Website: crate-barrel
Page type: payment
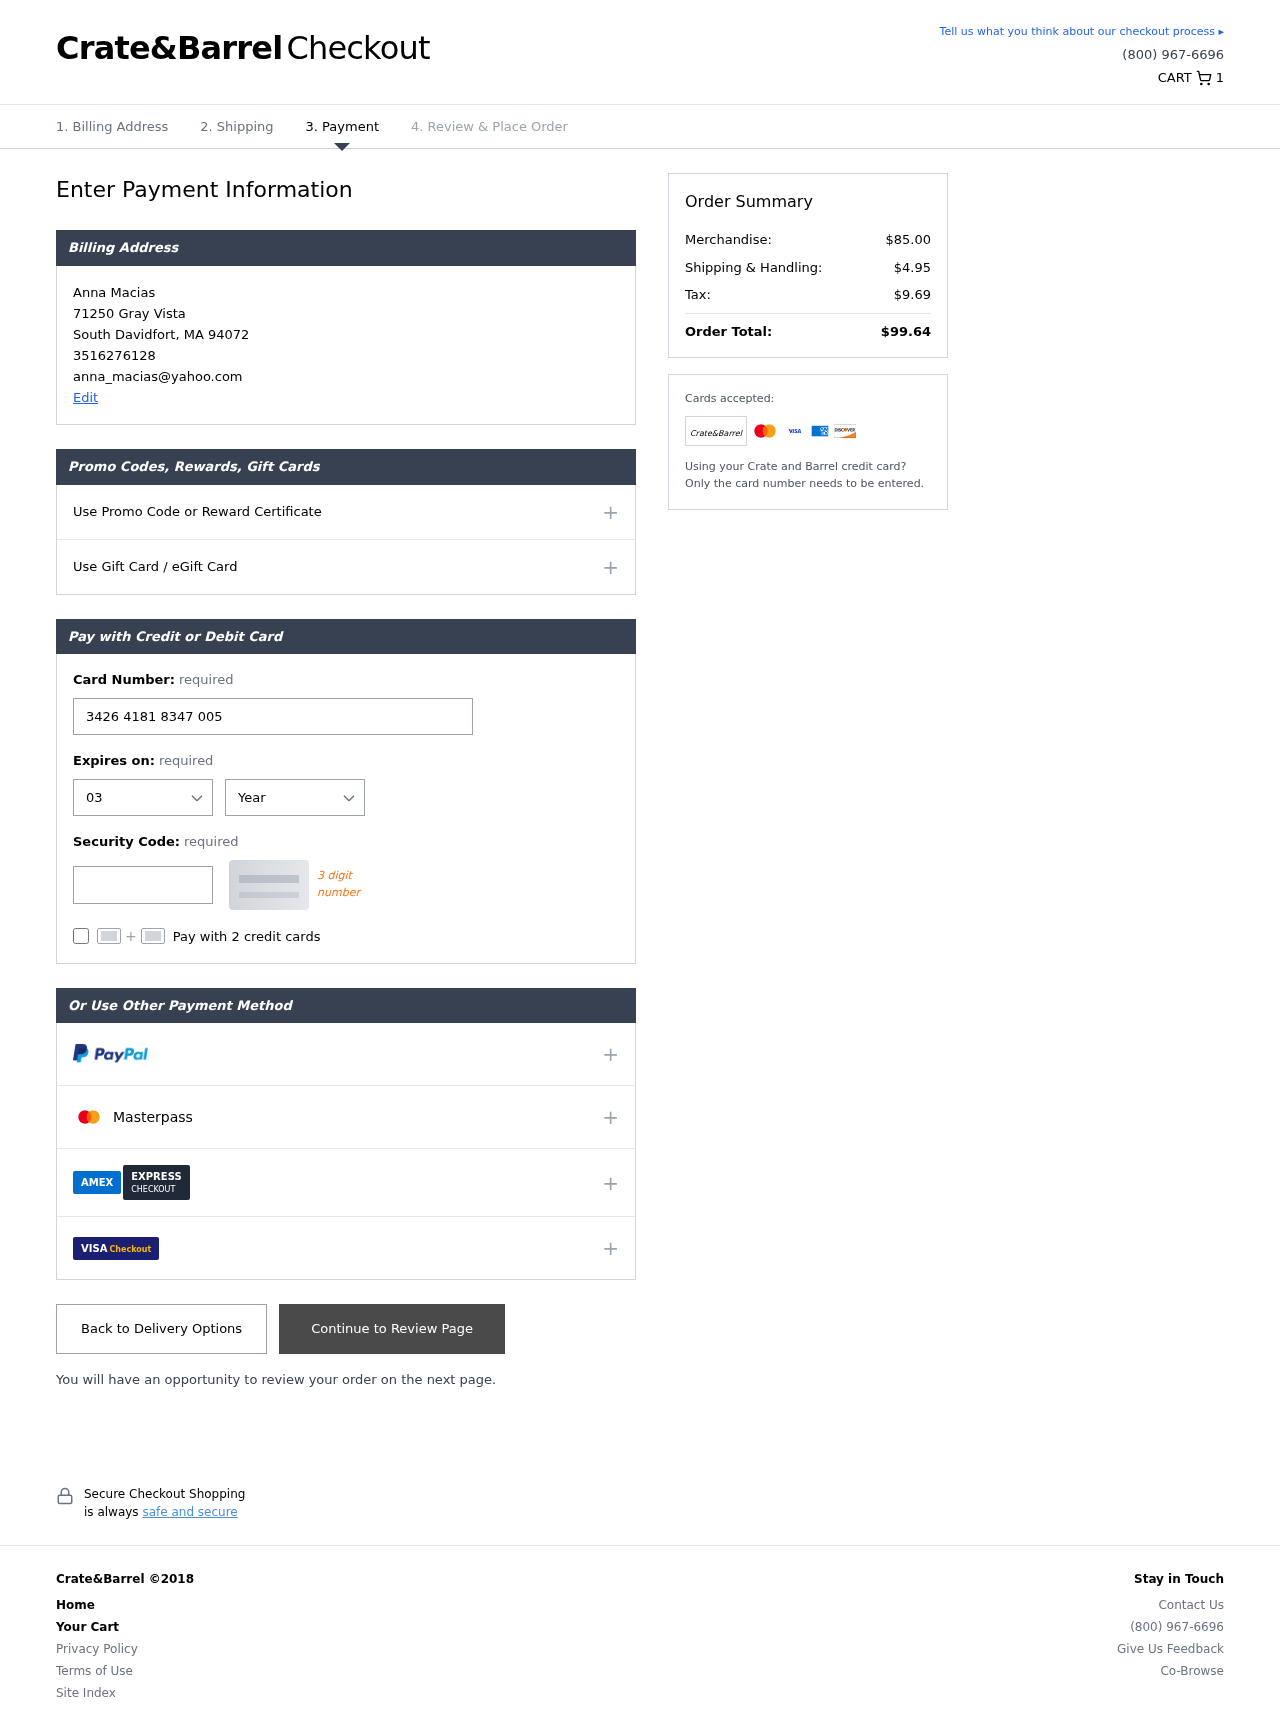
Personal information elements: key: PII_CARD_CVV
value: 2539
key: PII_CARD_EXPIRY_MONTH
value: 03
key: PII_CARD_EXPIRY_YEAR
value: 26
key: PII_CARD_NUMBER
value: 3426 4181 8347 005
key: PII_CITY
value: South Davidfort
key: PII_EMAIL
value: anna_macias@yahoo.com
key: PII_FULLNAME
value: Anna Macias
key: PII_PHONE
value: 3516276128
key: PII_POSTCODE
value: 94072
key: PII_STATE_ABBR
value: MA
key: PII_STREET
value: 71250 Gray Vista
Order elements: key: ORDER_NUM_ITEMS
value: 1
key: ORDER_SUBTOTAL
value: $85.00
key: ORDER_SHIPPING_COST
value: $4.95
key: ORDER_TAX
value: $9.69
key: ORDER_TOTAL
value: $99.64